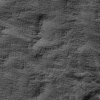
Atmospheric dust classification: not_dusty